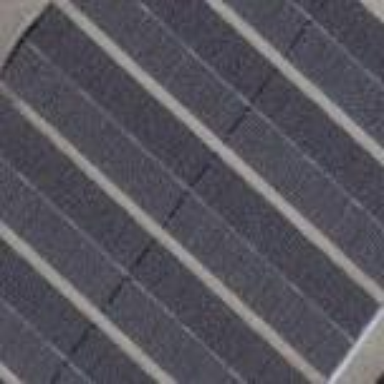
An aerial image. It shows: Solar power generator.